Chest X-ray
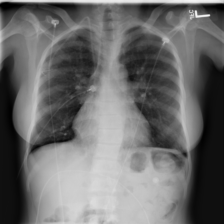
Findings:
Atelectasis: positive
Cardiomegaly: negative
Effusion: negative
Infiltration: negative
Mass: negative
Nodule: negative
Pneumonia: negative
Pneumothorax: negative
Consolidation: negative
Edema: negative
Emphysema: negative
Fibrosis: negative
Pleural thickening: negative
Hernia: negative